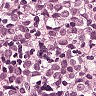
Metastatic tissue present: yes